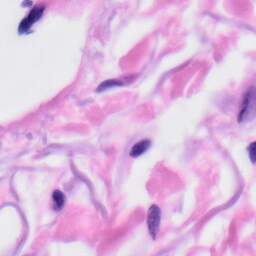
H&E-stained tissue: Skin